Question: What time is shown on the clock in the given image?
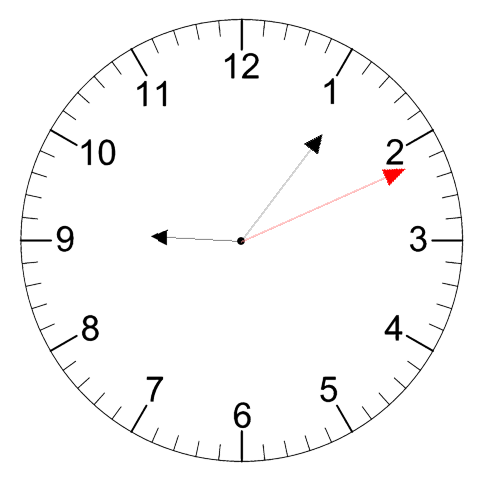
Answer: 09:06:11